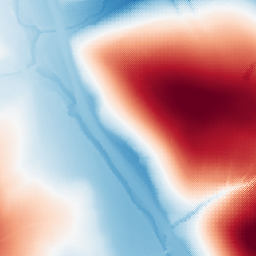
Category: trend_removal
Decomposition family: polynomial_high
Decomposition parameters: degree: 4
Upsampling method: regularized
Upsampling parameters: scale: 4
lambda_reg: 0.1
Upsampling scale: 4